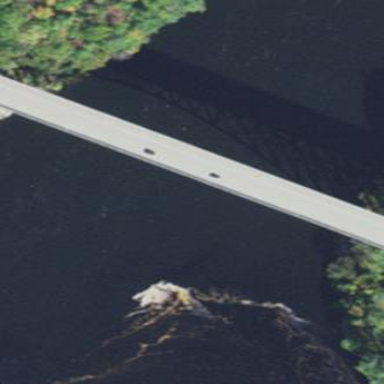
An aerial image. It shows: Man-made bridge.